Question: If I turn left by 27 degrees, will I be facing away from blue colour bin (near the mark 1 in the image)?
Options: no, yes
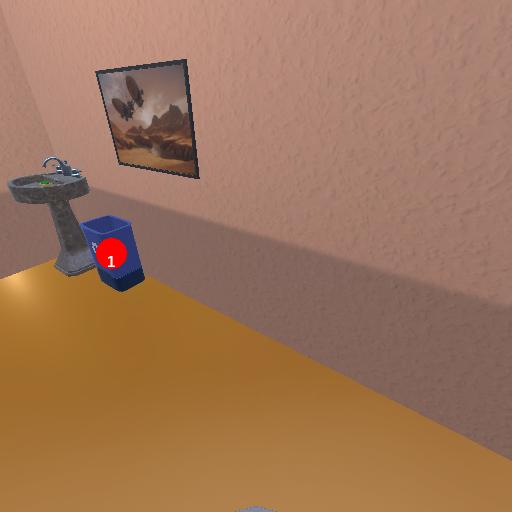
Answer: no